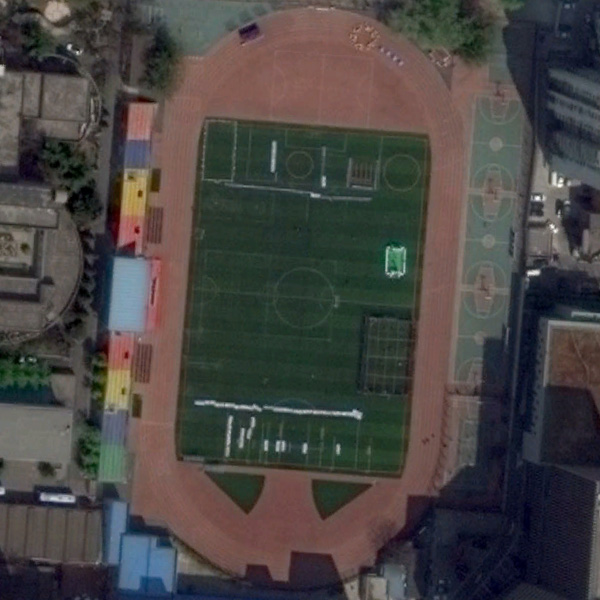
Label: Playground